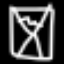
Label: hourglass